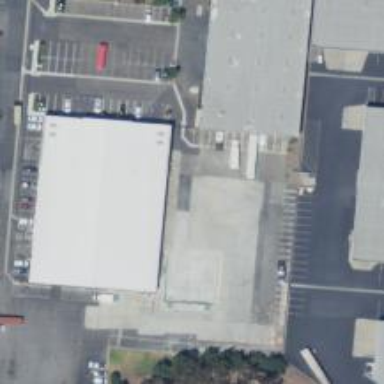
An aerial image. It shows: Industrial building.